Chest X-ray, PA view. Patient: 59 years old, sex F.
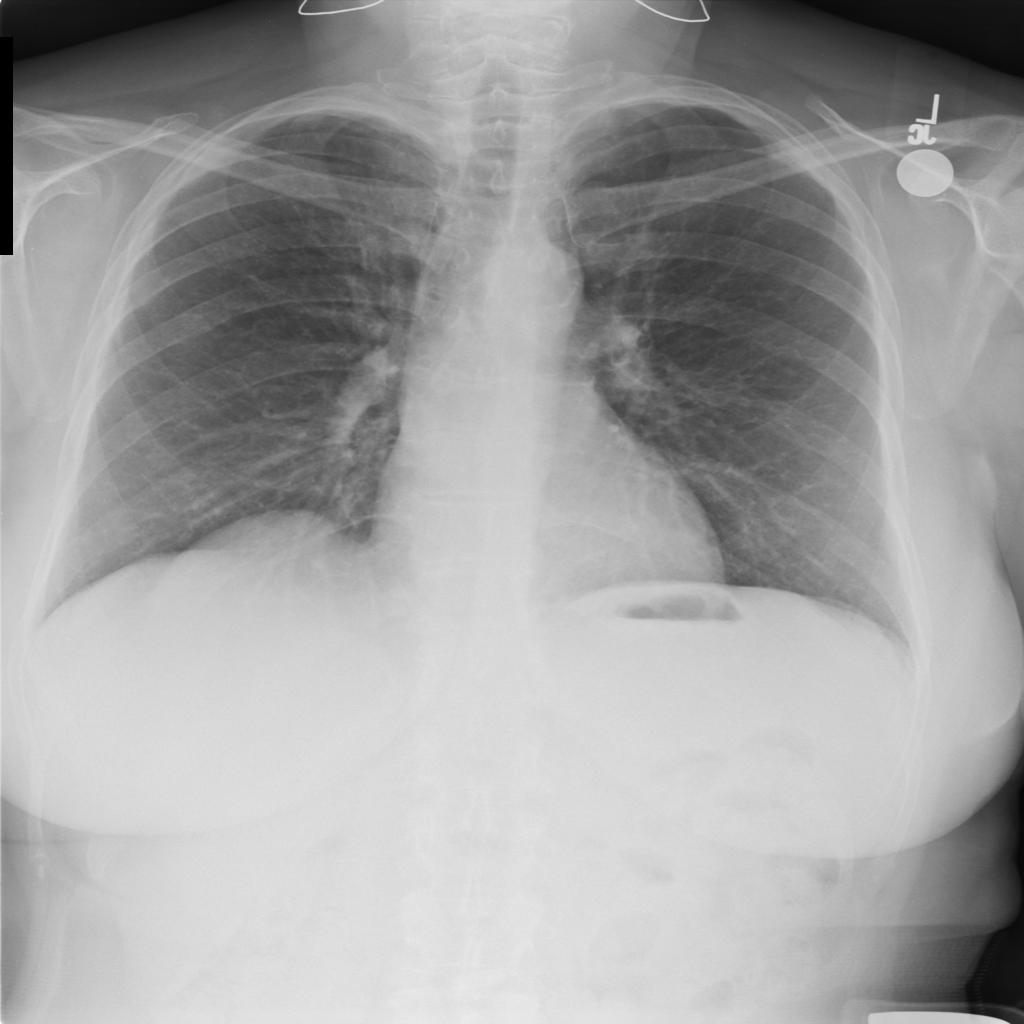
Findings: No Finding